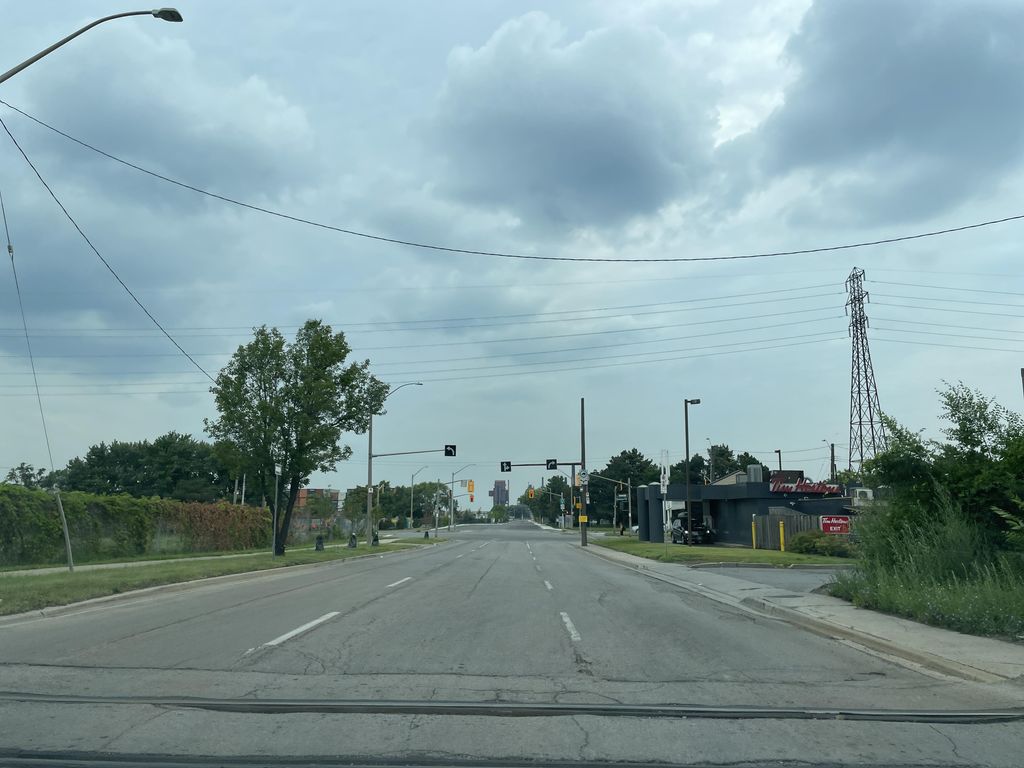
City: hamilton